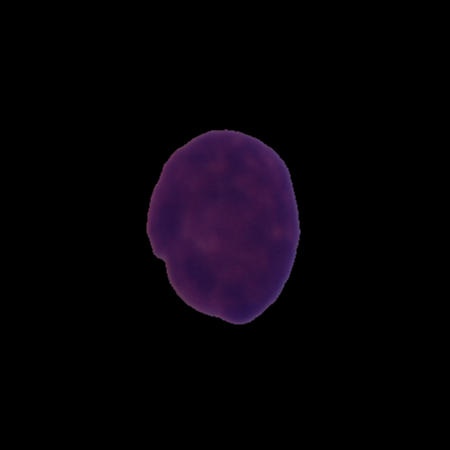
Label: healthy